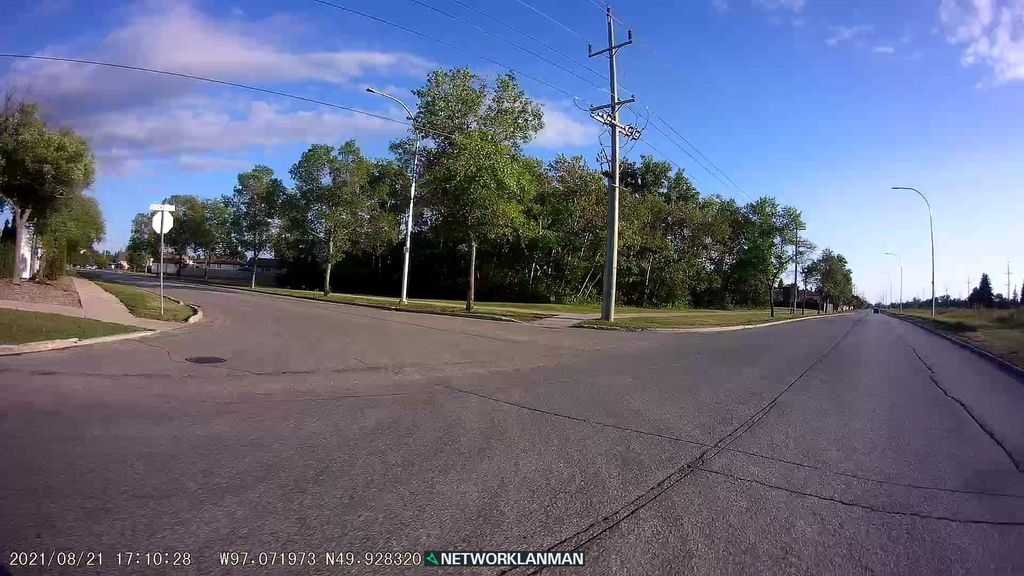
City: winnipeg